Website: macys
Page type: account-selection
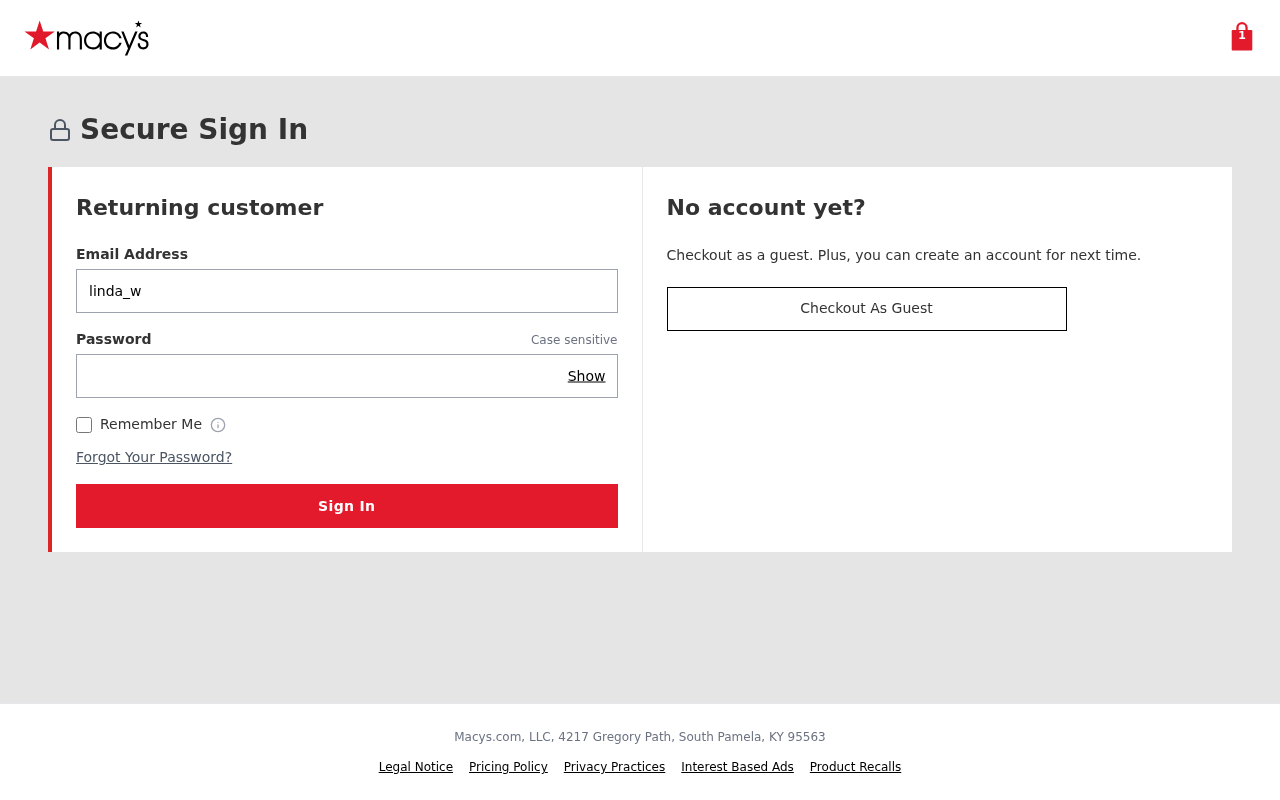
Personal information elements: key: PII_EMAIL
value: linda_whitehead@hotmail.com
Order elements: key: ORDER_NUM_ITEMS
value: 1